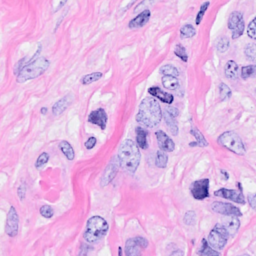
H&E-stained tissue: Breast